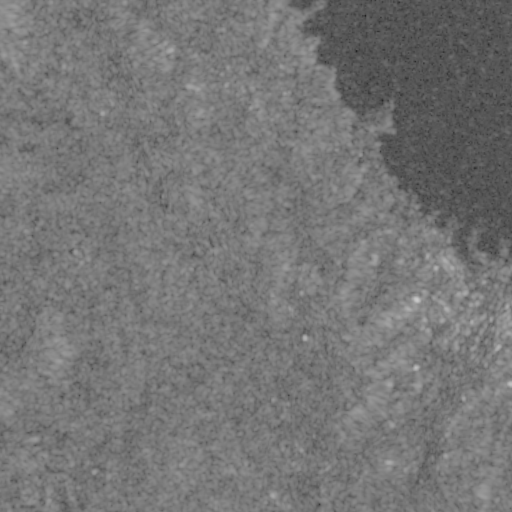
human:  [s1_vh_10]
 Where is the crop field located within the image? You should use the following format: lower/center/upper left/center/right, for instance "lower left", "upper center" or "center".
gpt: The crop field is located in the upper left of the image.
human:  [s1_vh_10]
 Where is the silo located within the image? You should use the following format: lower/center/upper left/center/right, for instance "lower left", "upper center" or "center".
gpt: The silo is located in the lower right of the image.
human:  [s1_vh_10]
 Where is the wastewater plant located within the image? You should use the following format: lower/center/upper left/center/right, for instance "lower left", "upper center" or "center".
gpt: The wastewater plant is located in the lower center of the image.
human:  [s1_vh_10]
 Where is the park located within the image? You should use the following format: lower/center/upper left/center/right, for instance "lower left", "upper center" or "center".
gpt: There is no park in the image.

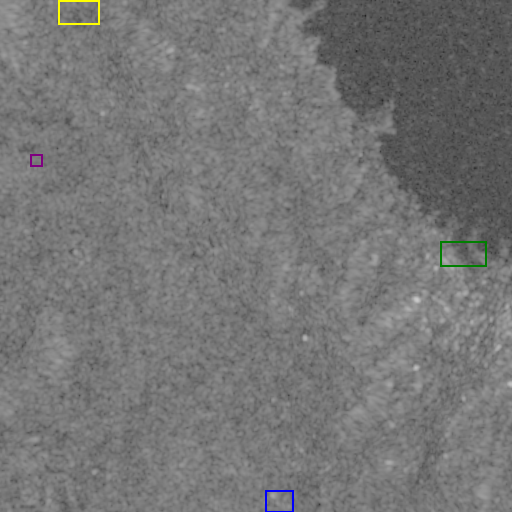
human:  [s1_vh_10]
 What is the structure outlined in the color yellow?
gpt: The structure outlined in yellow is a crop field.
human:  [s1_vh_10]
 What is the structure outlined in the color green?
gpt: The structure outlined in green is a parking lot.
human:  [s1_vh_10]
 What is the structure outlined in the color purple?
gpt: The structure outlined in purple is a power substation.
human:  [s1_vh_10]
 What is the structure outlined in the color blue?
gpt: The structure outlined in blue is a wastewater plant.
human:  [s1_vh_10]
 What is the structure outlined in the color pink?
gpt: There is no pink outline.